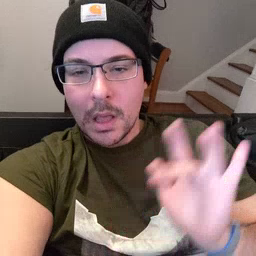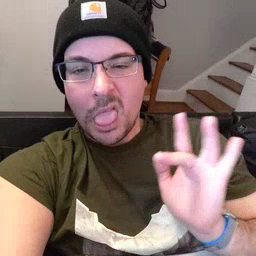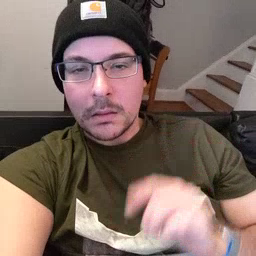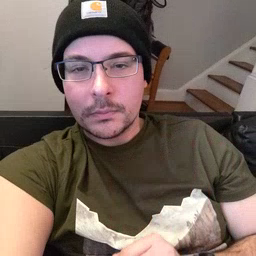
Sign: yucky